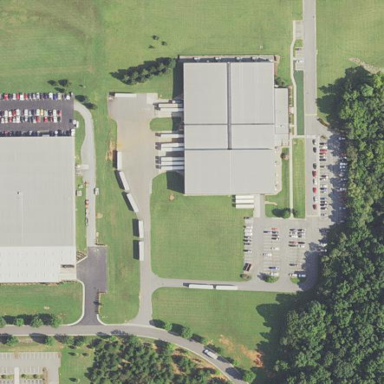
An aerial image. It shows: Industrial building.